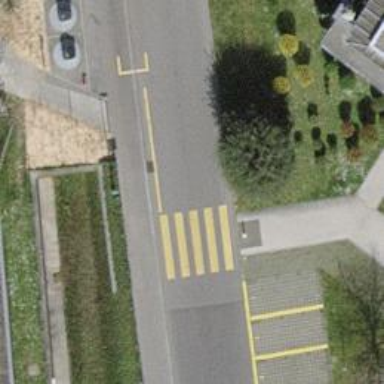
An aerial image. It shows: Kerb barrier.